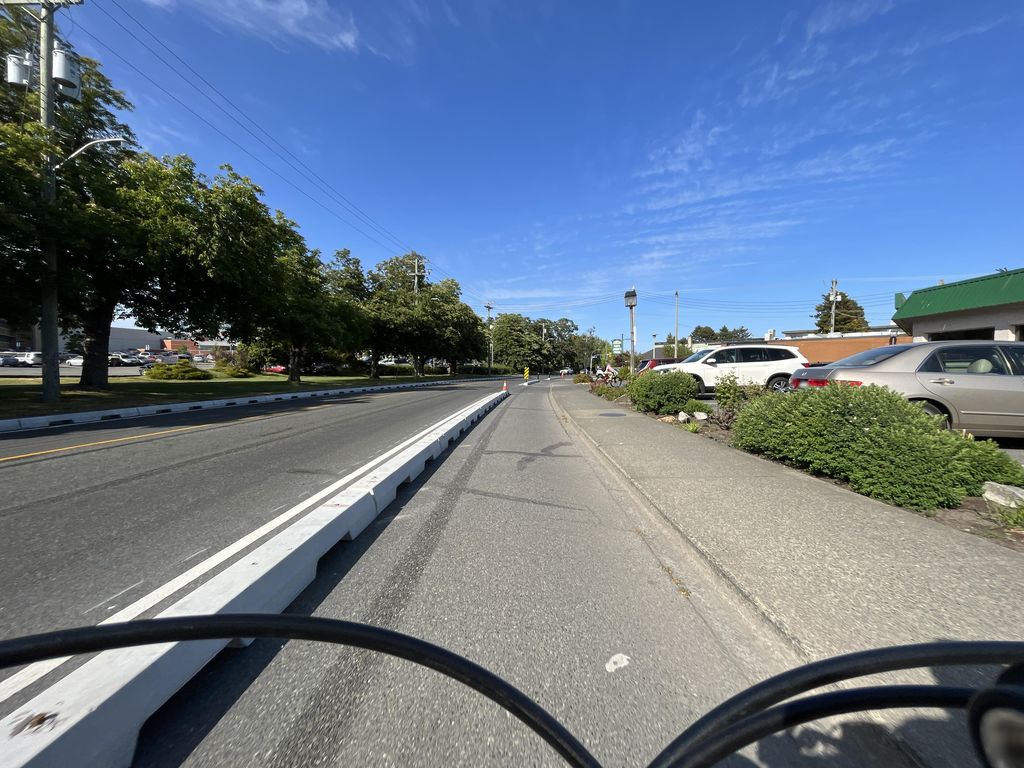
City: victoria